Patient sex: F
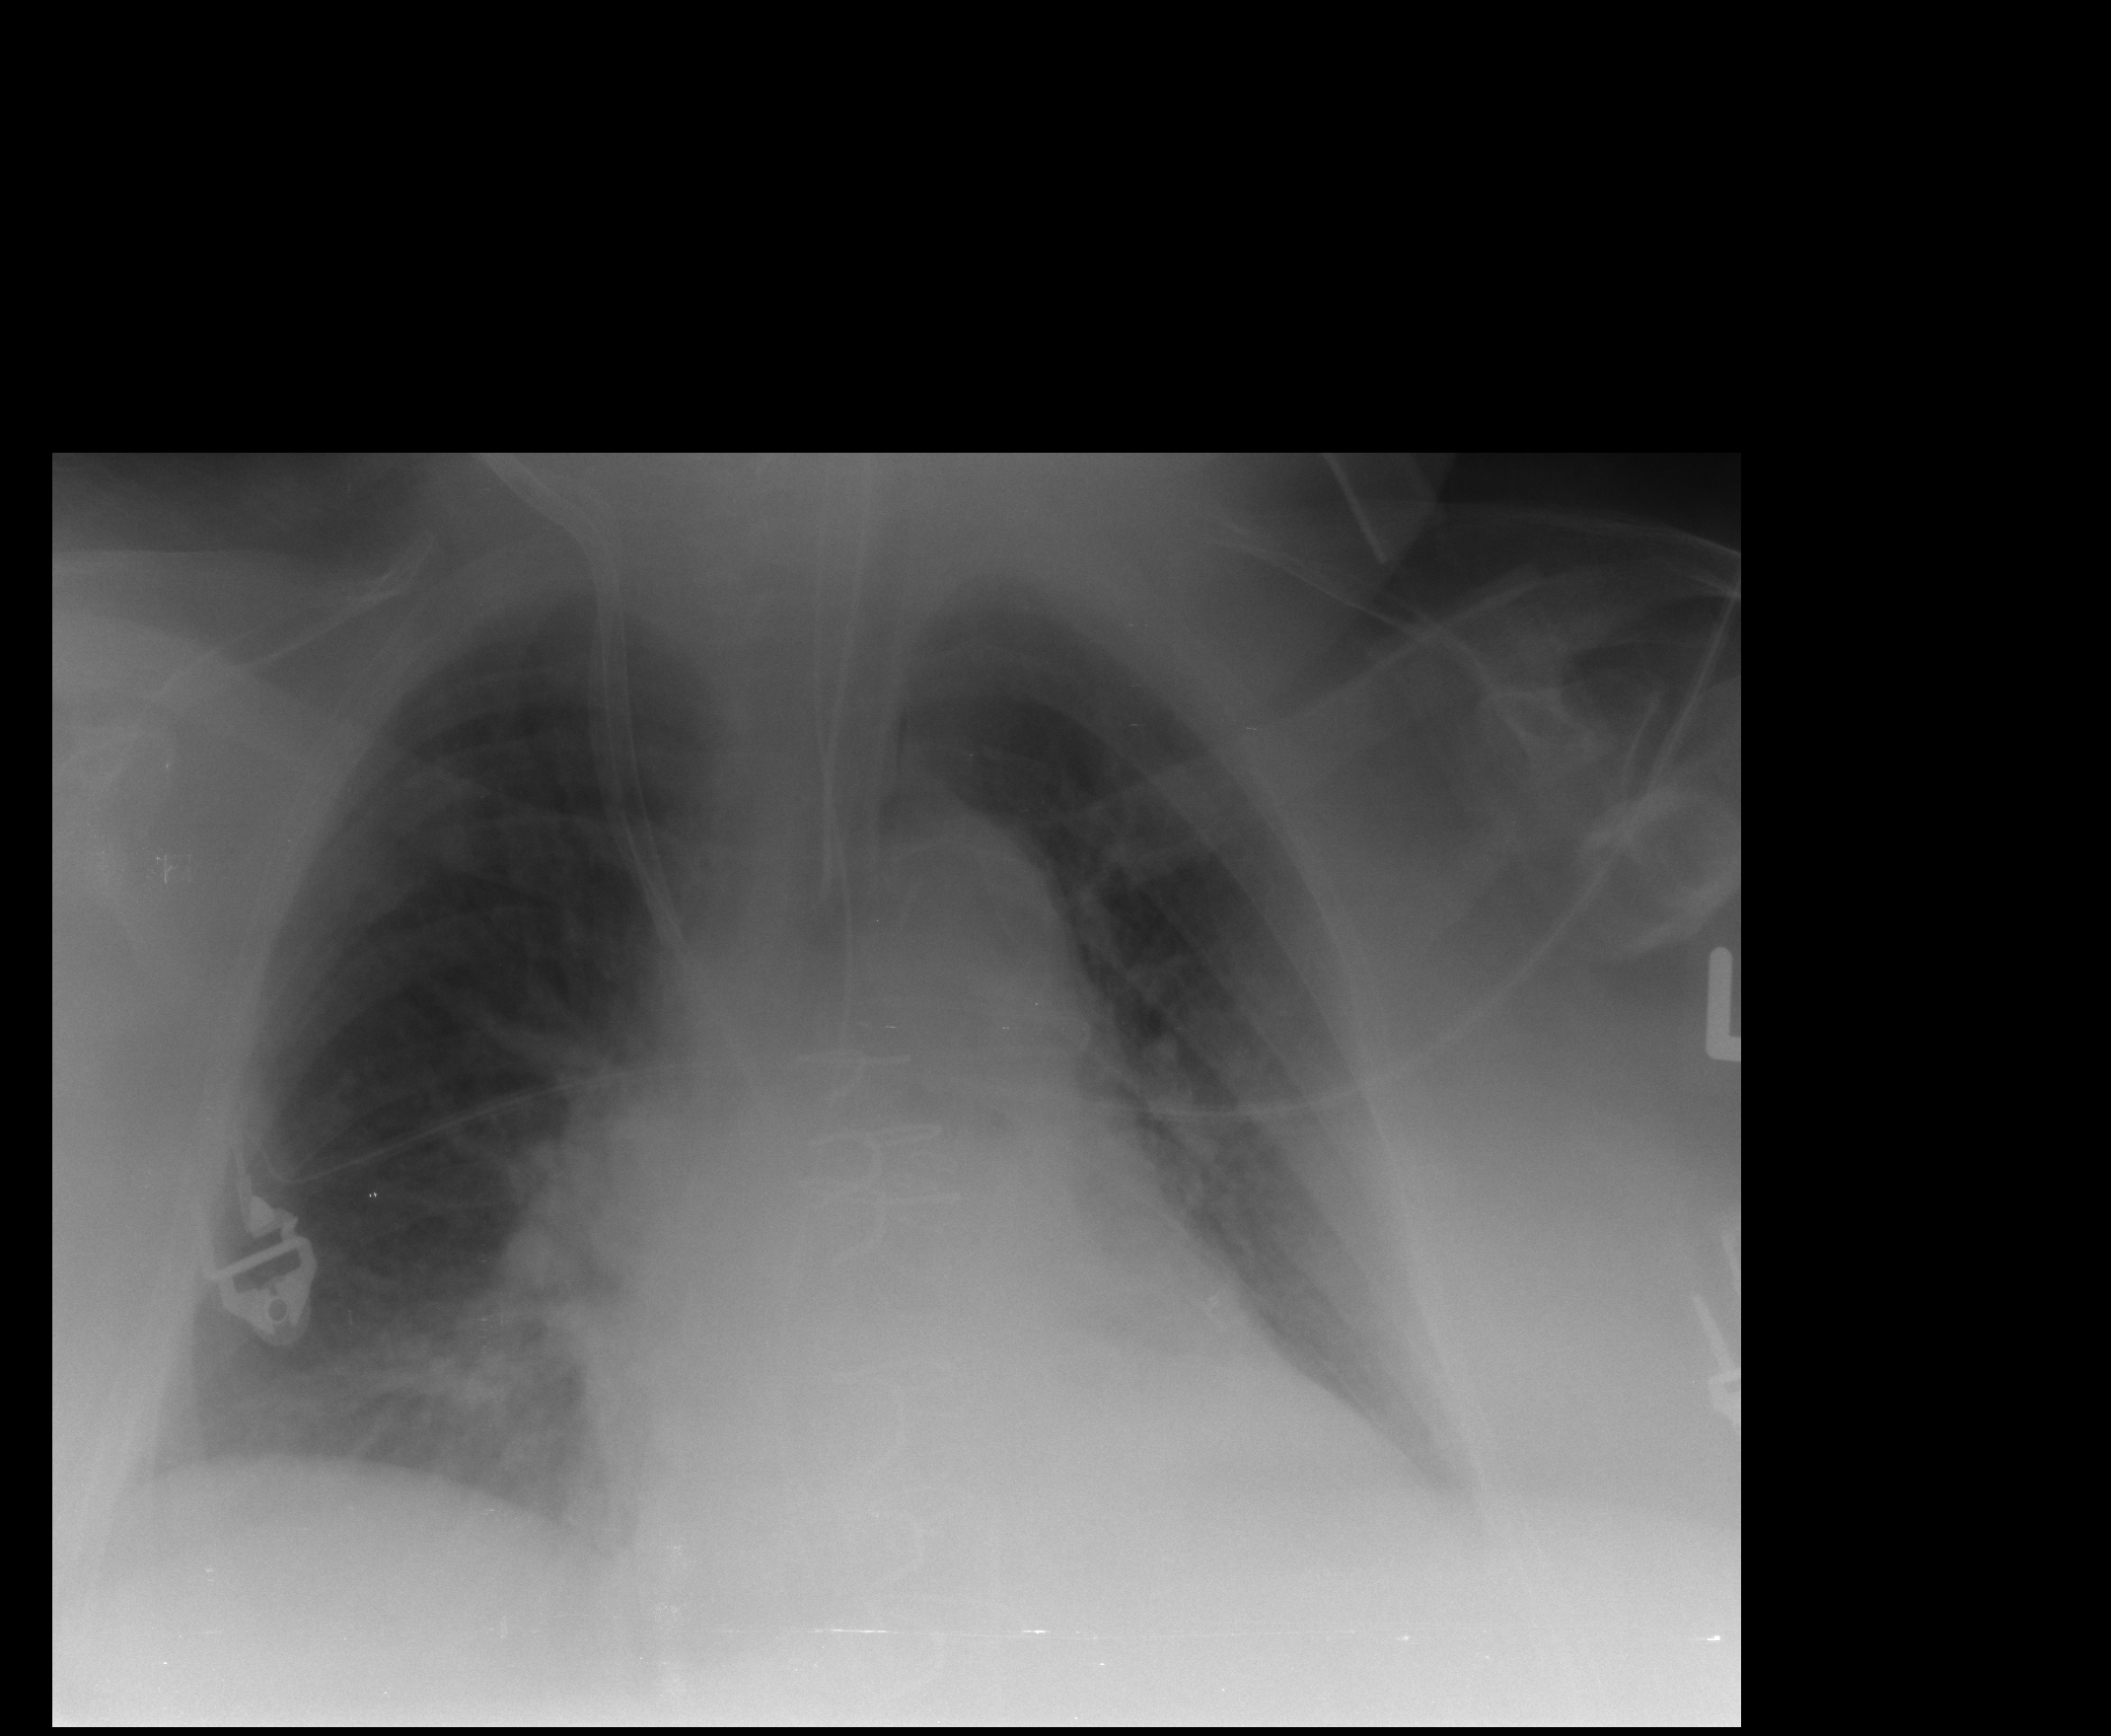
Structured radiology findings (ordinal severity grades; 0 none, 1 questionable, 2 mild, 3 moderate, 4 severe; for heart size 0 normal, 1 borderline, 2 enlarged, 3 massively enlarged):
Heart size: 2
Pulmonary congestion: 2
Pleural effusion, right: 0
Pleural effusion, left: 2
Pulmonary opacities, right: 0
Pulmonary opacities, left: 1
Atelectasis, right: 0
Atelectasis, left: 0